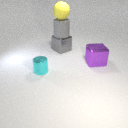
large gray metal cube below large yellow rubber sphere